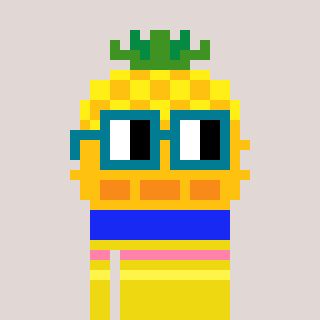
a pixel art character with square dark green glasses, a pineapple-shaped head and a yellow-colored body on a warm background